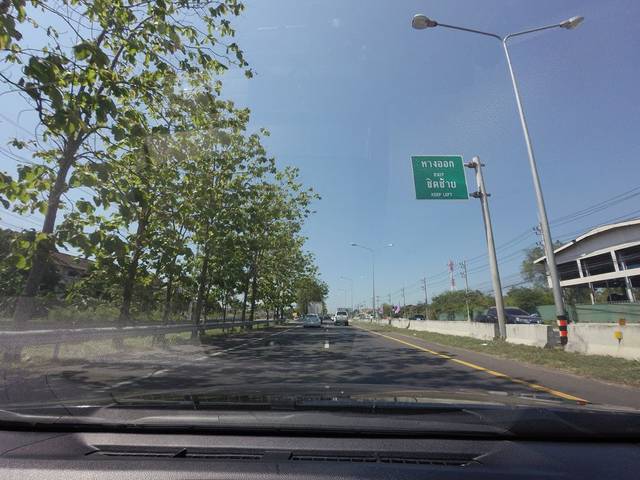
Region: Thailand
Coordinates: 13.263, 99.823